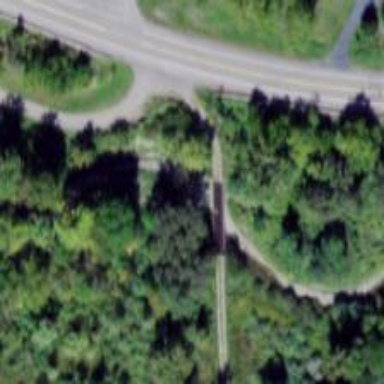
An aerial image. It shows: Service road that includes bridge.